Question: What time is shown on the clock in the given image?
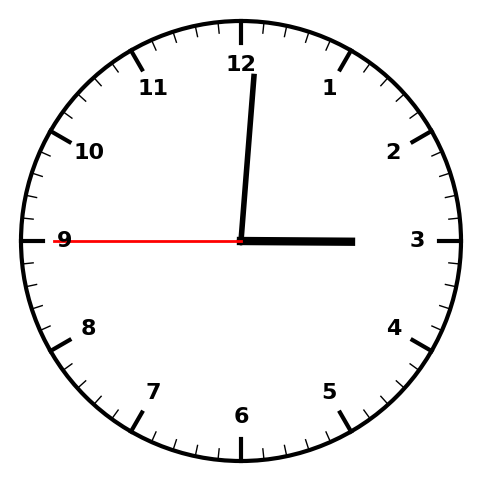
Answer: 03:00:45